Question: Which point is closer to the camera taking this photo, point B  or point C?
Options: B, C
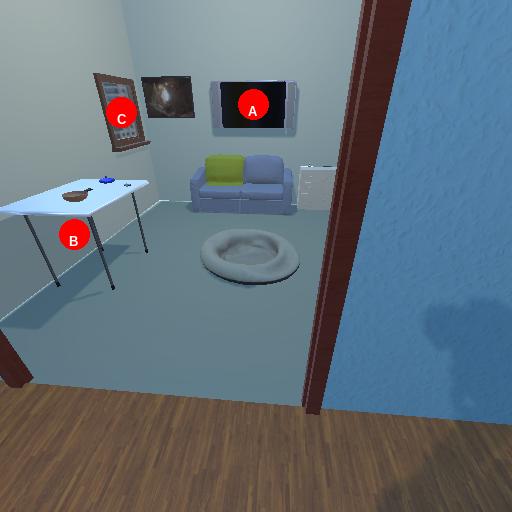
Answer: B